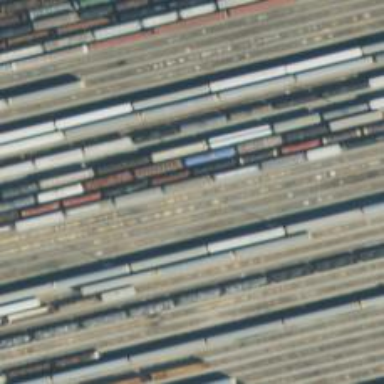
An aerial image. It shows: Very large railway yard used for manifest purposes.